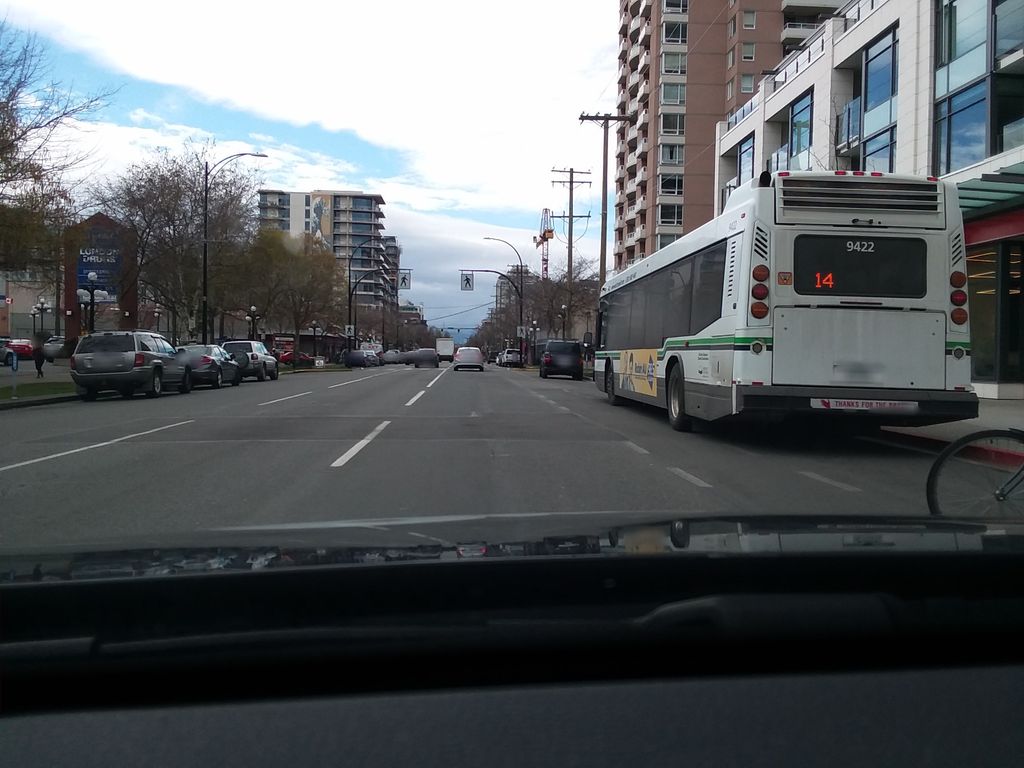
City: victoria